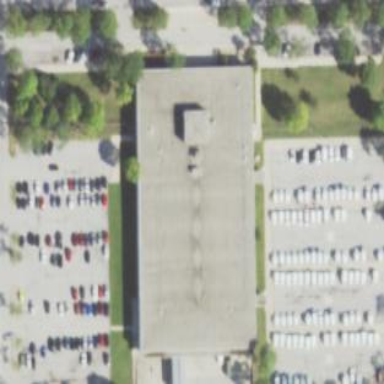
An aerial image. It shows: Public post office building.